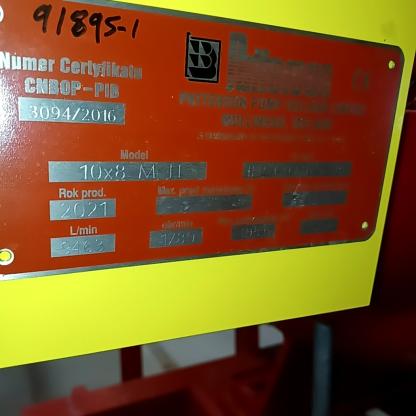
Klasa: tabliczka-znamionowa